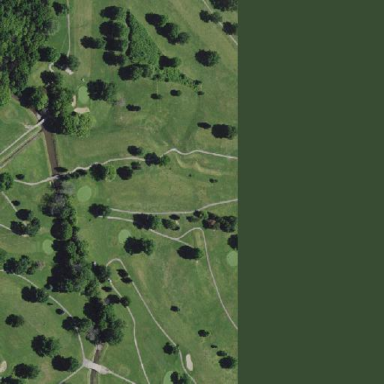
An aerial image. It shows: Golf course.